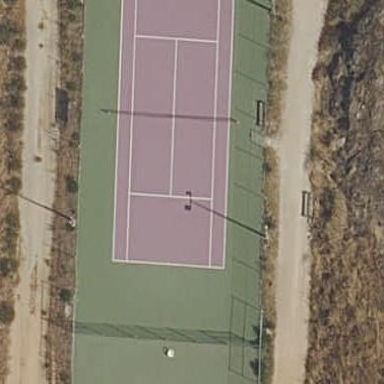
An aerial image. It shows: Tennis court on pitch.